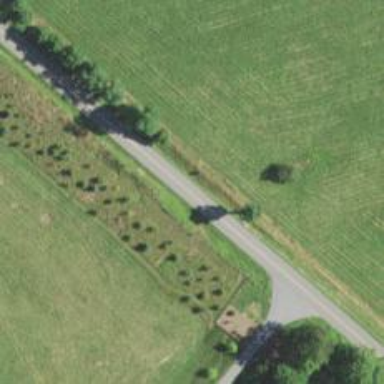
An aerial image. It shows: Secondary road.